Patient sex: M
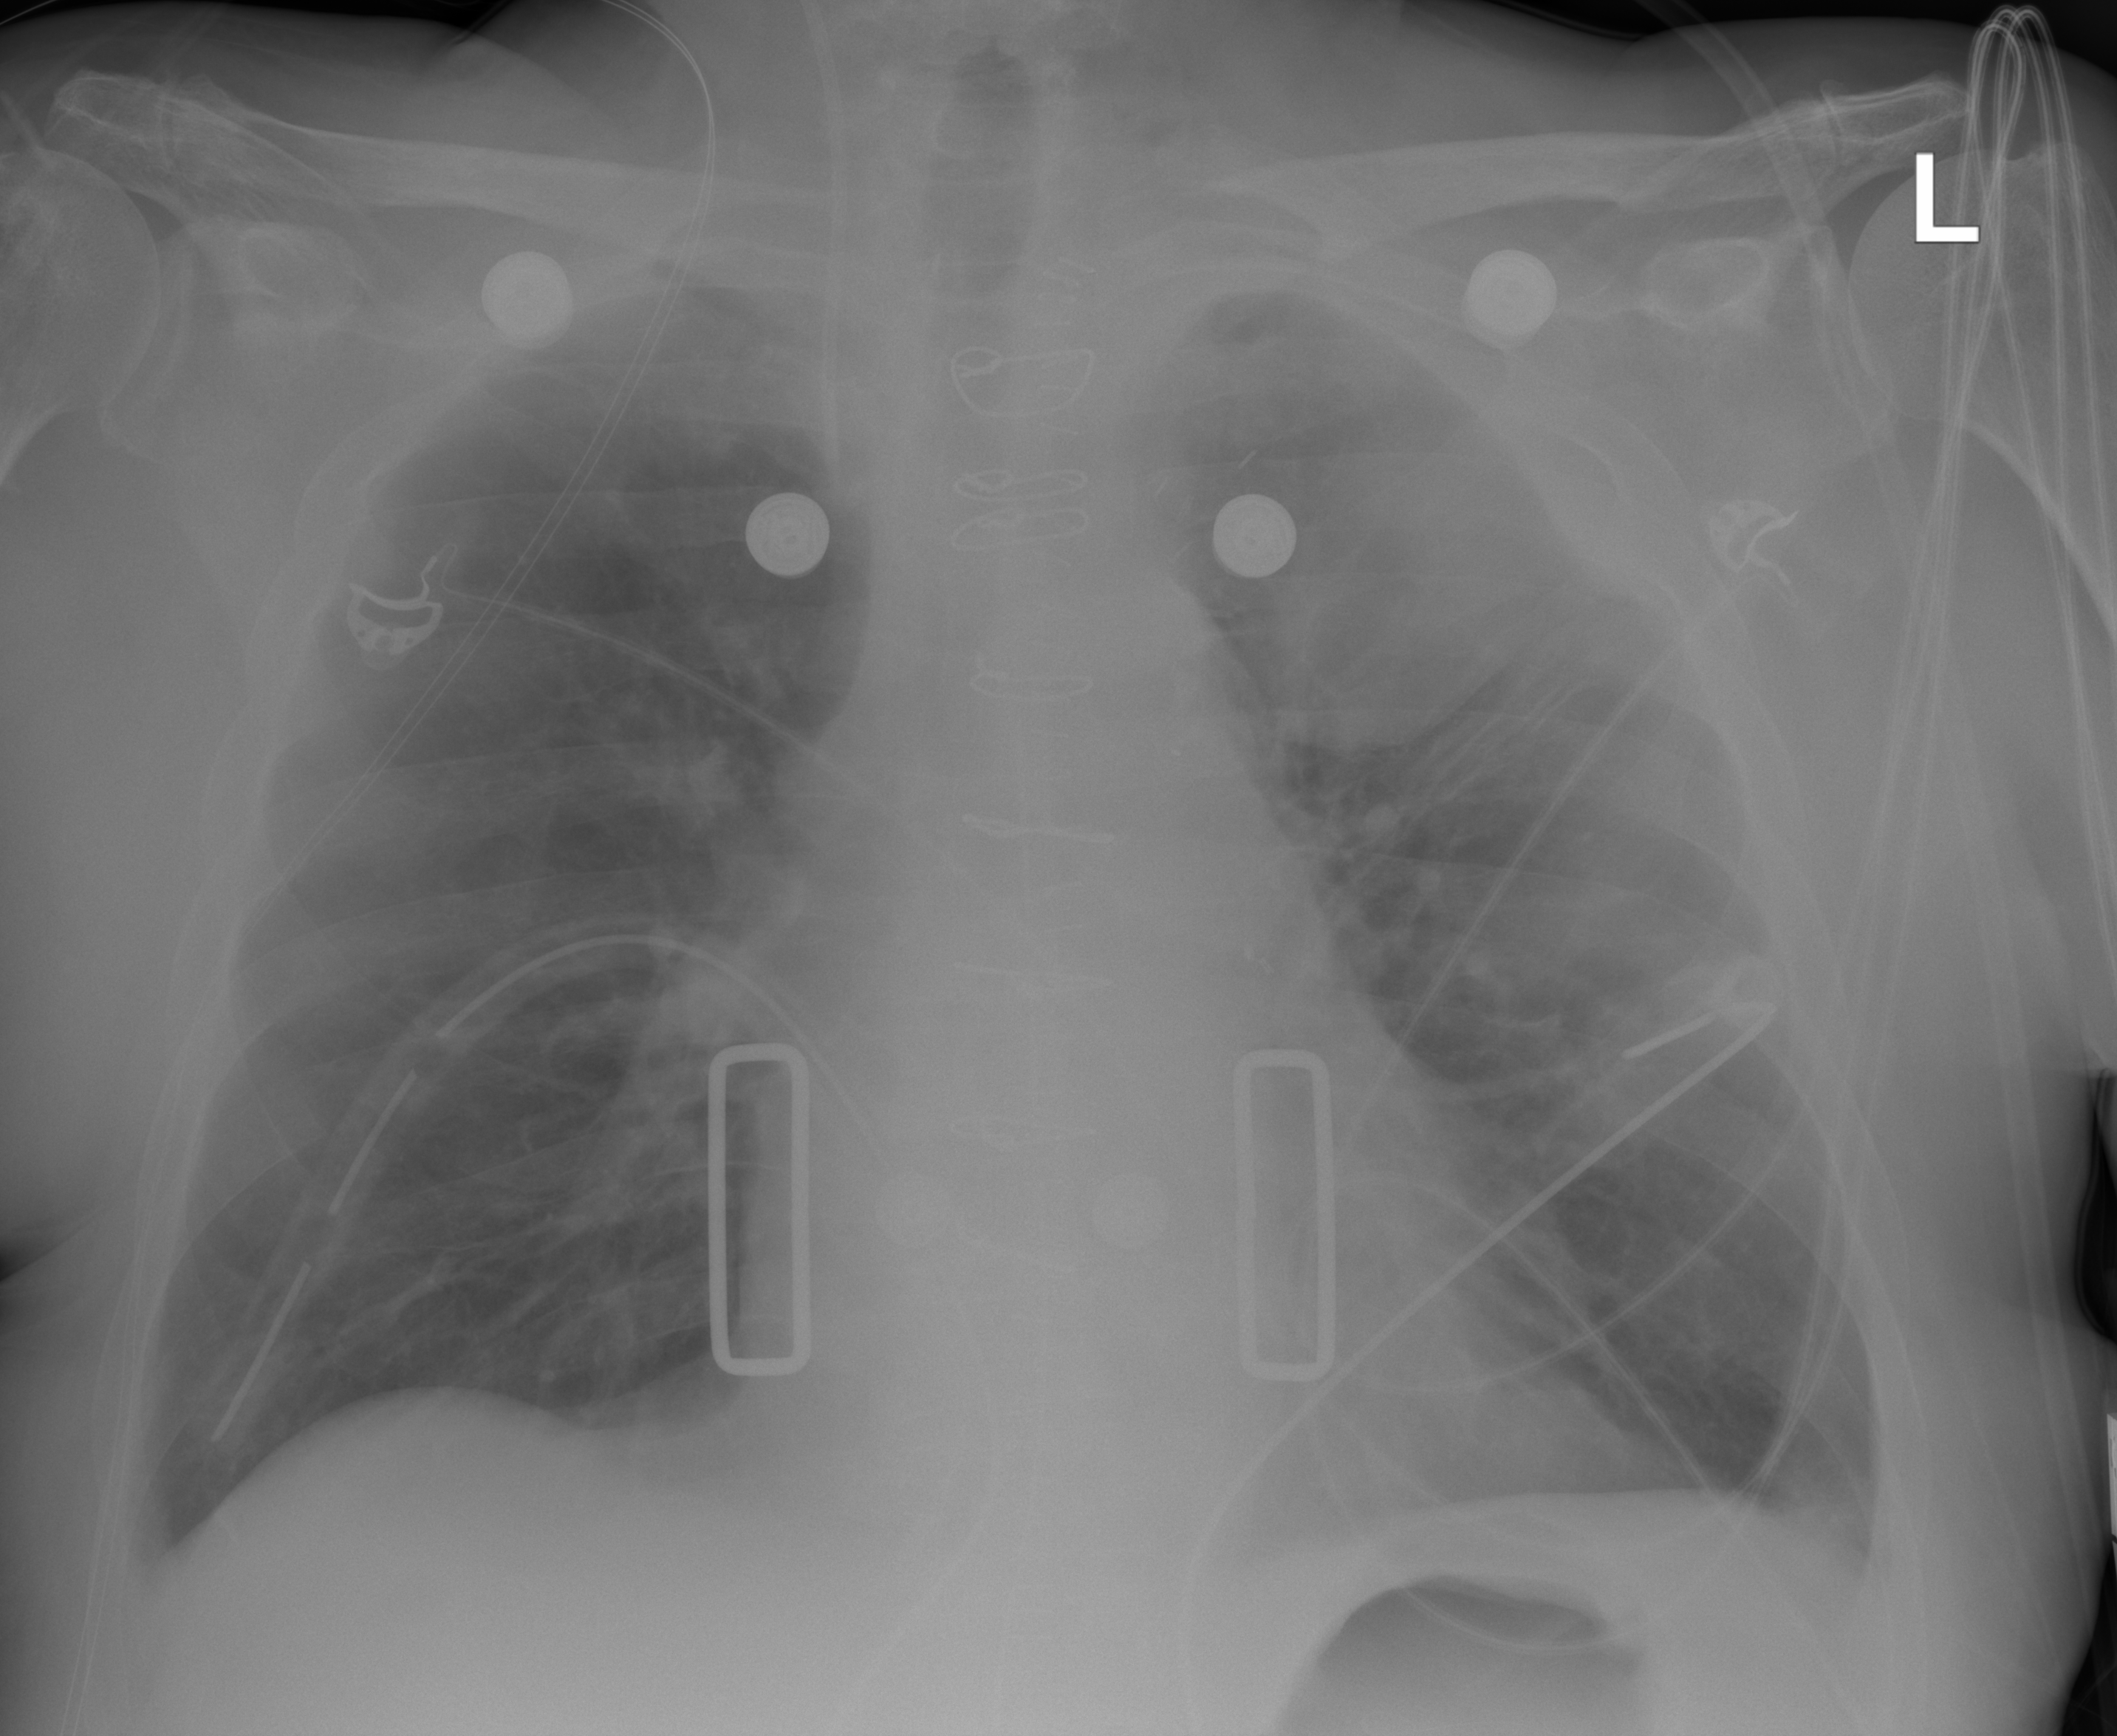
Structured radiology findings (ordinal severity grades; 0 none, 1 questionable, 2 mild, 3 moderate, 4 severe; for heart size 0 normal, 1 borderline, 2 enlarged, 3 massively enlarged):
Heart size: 0
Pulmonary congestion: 0
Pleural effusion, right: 0
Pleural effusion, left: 0
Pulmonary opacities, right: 0
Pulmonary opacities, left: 3
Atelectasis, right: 0
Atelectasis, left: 2